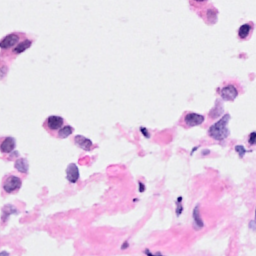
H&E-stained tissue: Breast